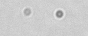
Label: camera_spot